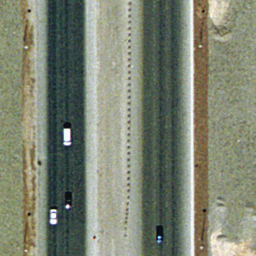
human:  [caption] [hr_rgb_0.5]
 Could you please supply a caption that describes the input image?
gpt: Two straight freeways closed to each other .

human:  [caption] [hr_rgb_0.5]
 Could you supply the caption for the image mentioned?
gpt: There are two straight freeways with some cars on the roads .

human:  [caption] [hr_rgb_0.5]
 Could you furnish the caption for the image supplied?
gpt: Two straight freeways with some cars on them .

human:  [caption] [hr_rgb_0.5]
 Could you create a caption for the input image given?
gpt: There are two straight freeways closed together .

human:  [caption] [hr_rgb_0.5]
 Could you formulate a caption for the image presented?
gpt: Two straight freeways closed to each other with some cars on them .